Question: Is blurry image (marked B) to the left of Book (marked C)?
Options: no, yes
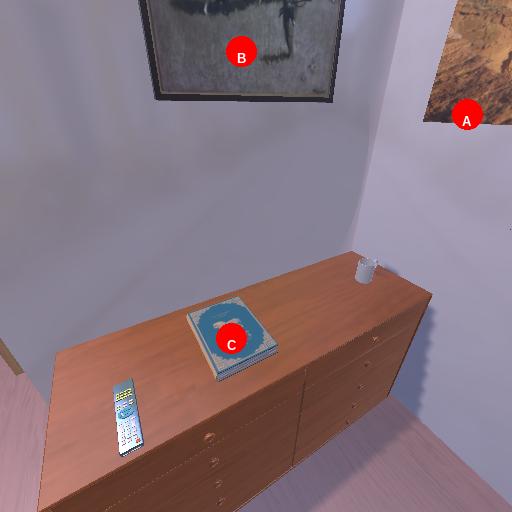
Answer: no